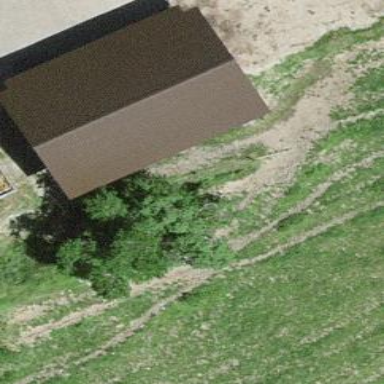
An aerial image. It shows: Rural barn.